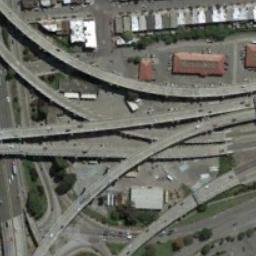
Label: overpass